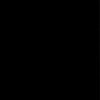
Label: dusty